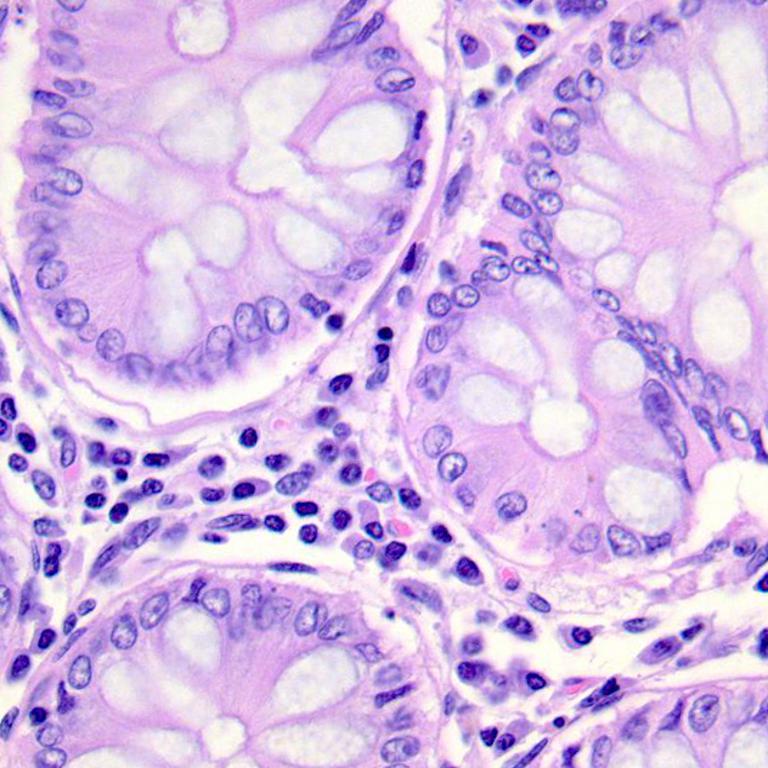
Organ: colon
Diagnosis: benign